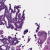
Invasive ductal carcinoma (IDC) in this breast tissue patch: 1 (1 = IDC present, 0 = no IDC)